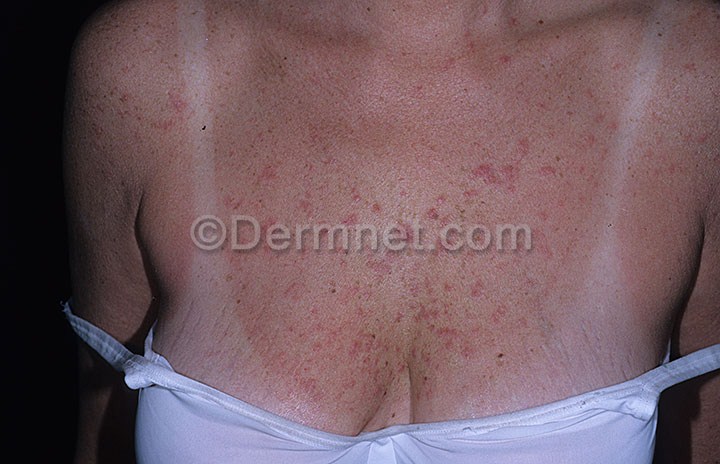
Disease: Light Diseases and Disorders of Pigmentation